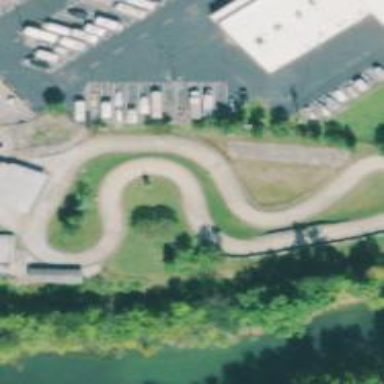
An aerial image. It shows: Karting raceway for sports activities.